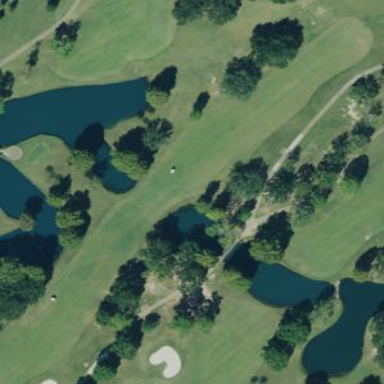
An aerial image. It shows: Golf fairway in the image.